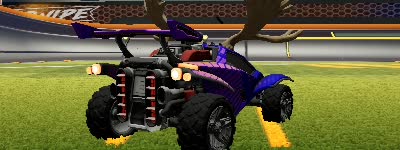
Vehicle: octane